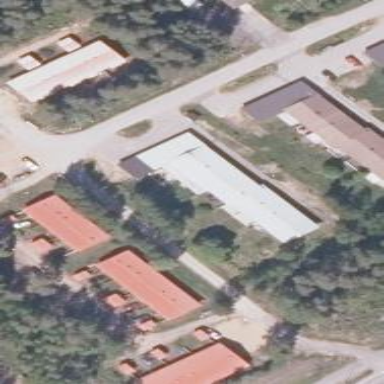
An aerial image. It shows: Terrace building.